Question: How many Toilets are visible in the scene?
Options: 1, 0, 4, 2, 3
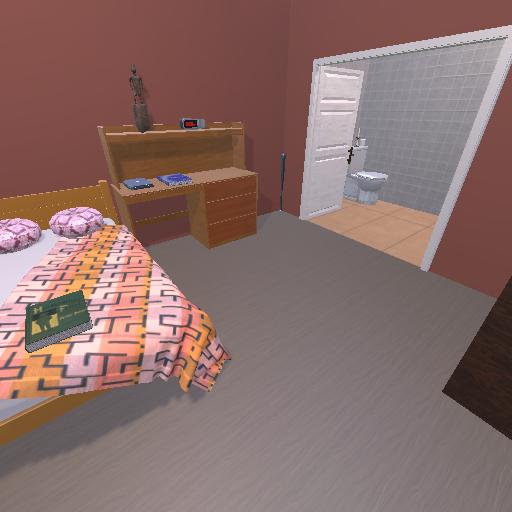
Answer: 1